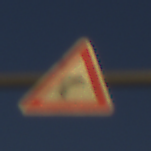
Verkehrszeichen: KurveRechts
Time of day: SunriseSunset
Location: Outdoor (Nature)
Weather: Clear
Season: NotSpecified
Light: Natural